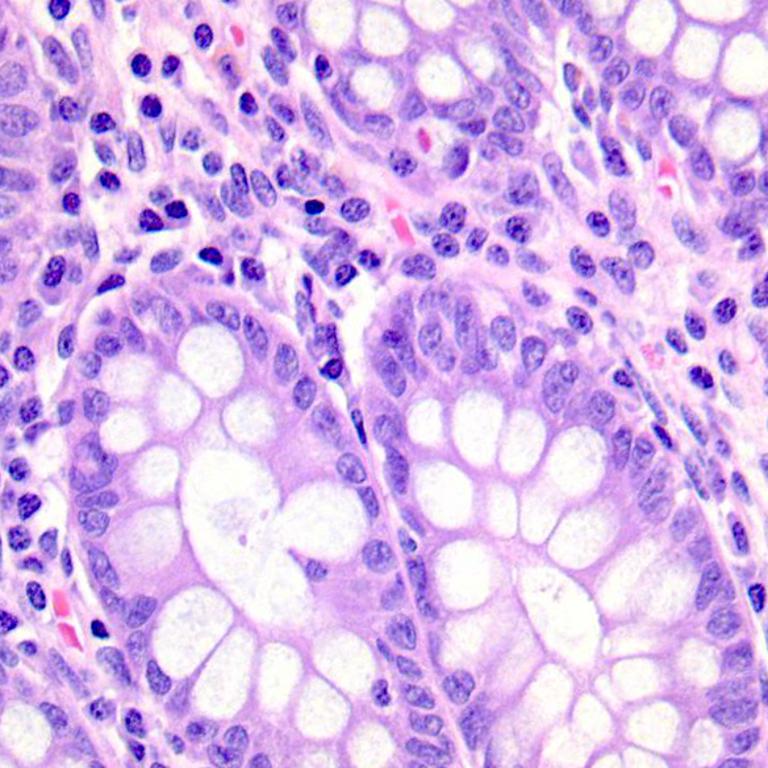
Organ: colon
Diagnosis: benign